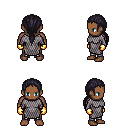
a pixel art fantasy rpg character, male body template, human, dark skin, chain mail, metal pants, raven ponytail hairstyle, gold gloves, four views (front, back, left, right), 2x2 character sprite sheet, small pixel art, hard edges, no anti-aliasing